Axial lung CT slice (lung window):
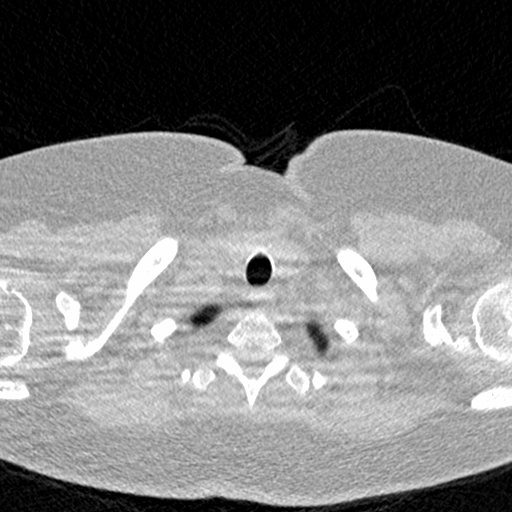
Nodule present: no